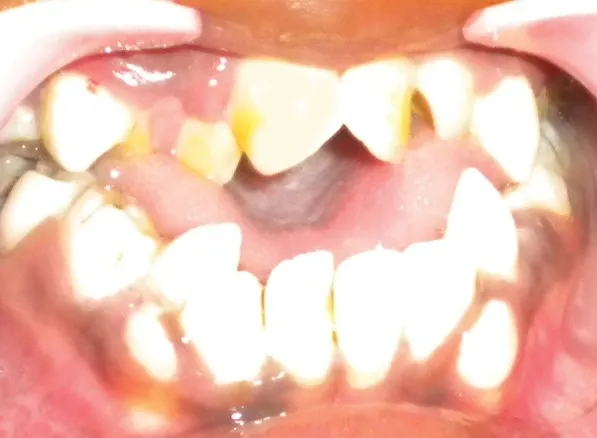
Intraoral view.
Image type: medical_photograph (oral_photograph)